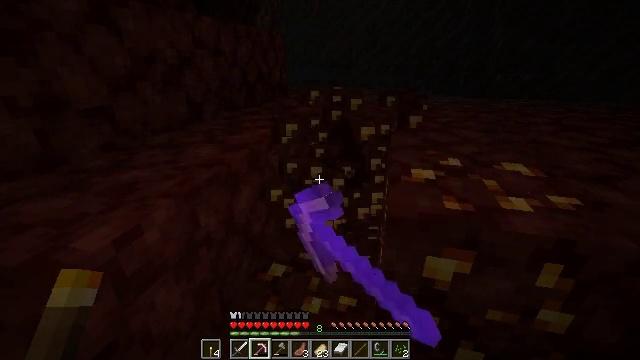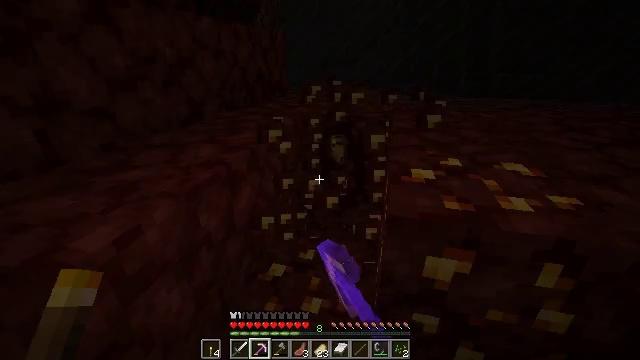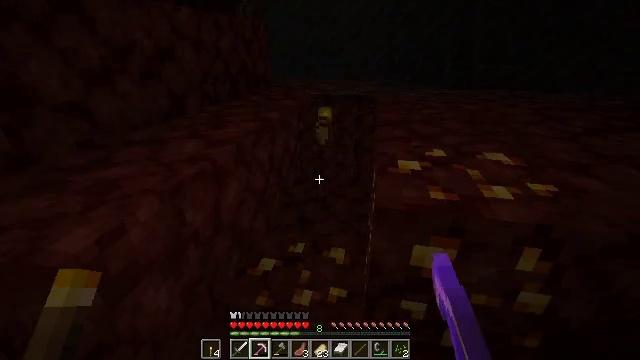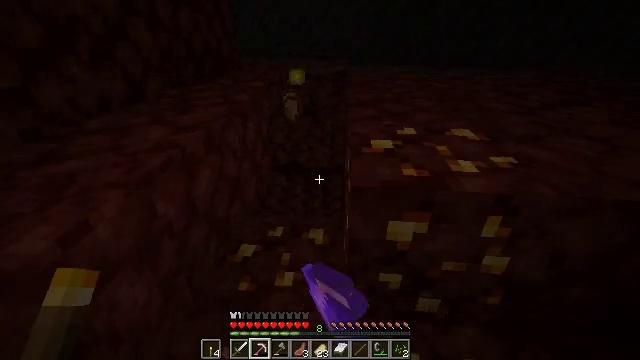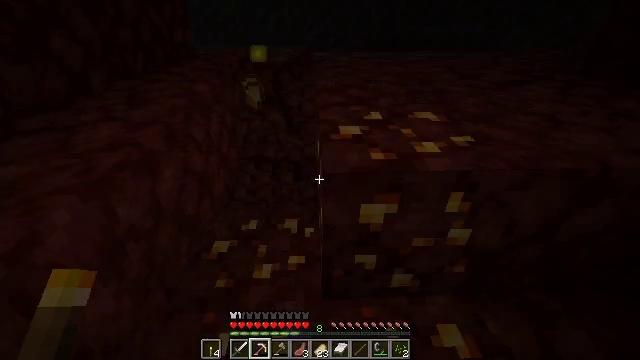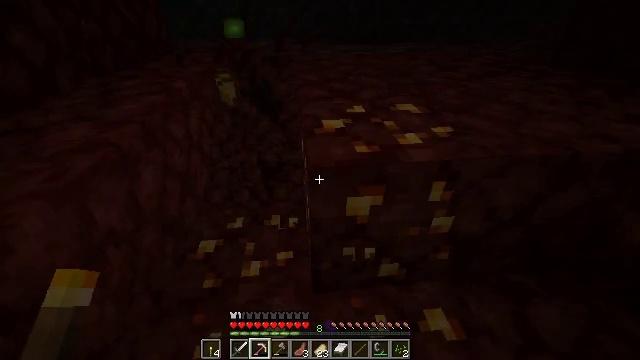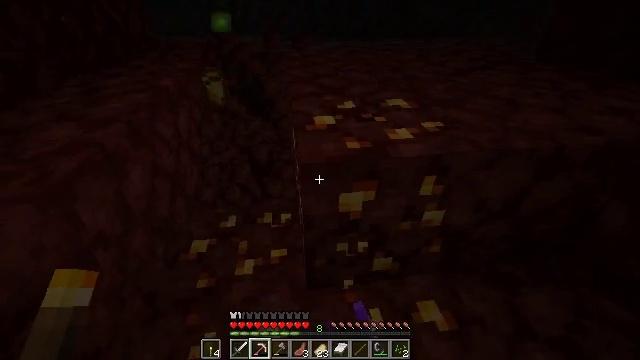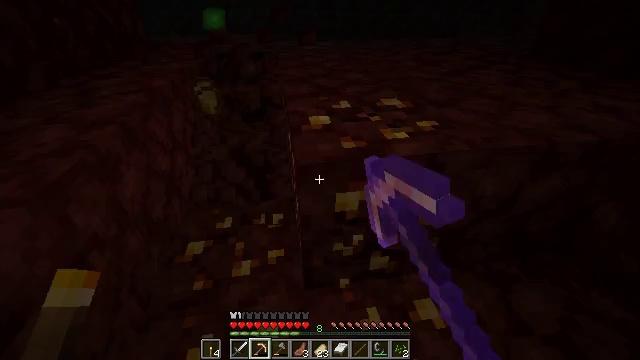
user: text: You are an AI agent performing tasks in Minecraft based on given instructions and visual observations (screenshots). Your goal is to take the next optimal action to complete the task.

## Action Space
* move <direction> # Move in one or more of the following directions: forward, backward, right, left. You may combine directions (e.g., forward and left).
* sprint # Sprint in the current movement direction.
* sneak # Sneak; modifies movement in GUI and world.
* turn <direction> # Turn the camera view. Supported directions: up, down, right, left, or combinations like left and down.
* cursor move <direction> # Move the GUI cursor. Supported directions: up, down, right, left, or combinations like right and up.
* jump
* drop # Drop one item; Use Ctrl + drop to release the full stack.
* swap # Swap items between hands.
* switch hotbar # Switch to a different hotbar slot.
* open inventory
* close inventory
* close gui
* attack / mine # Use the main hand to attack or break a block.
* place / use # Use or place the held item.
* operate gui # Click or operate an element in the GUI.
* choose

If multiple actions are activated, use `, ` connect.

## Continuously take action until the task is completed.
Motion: motion action
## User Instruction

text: Dig up netherrack with a pickaxe.
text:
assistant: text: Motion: attack / mine
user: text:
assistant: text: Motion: turn right and down, attack / mine
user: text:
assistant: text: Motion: turn right and down, attack / mine
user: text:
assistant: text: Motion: turn right and down, attack / mine
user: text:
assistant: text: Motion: turn right and down, attack / mine
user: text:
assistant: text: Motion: turn right, attack / mine
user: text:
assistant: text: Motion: turn right, attack / mine
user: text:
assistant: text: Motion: attack / mine